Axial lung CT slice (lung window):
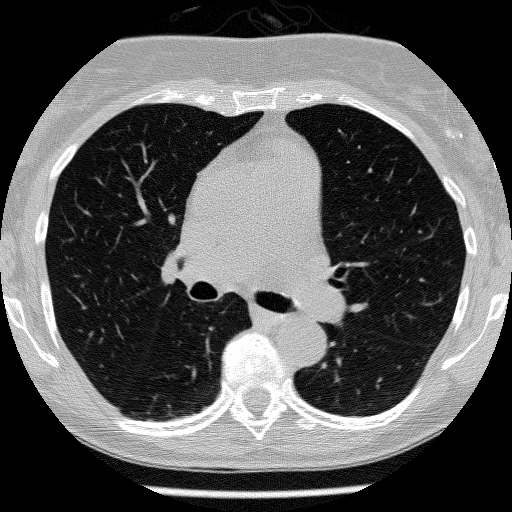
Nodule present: no